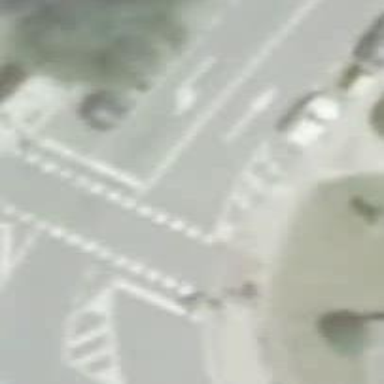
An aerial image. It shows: Road with traffic signals.